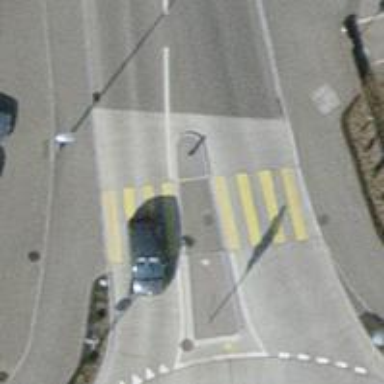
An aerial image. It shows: Uncontrolled zebra crossing on the road.